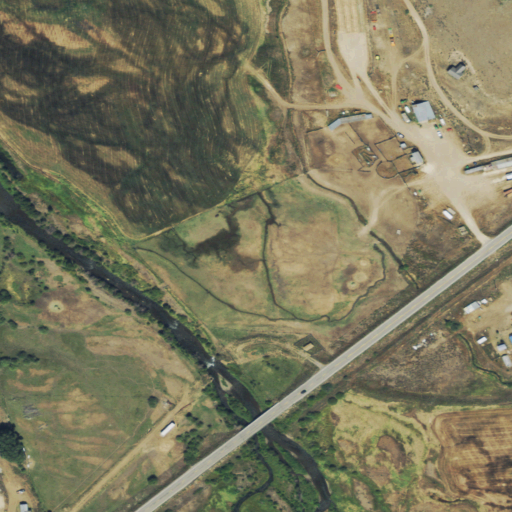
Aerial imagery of valley in Colorado named Milkranch Gulch containing pasture, herbaceous wetlands, shrub, open development, low intensity development, grassland, woody wetlands, and deciduous forest